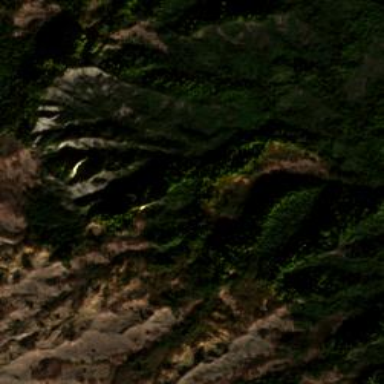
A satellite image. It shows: Forest area.